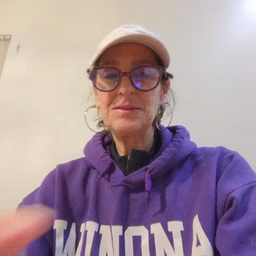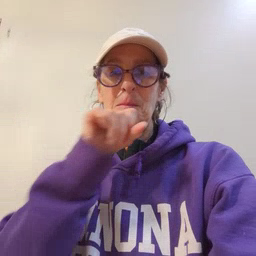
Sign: blow